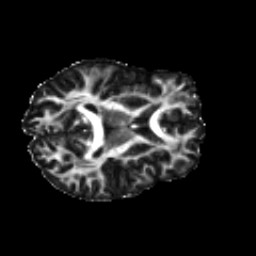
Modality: FA
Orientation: axial
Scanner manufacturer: siemens
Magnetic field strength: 3 T
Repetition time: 4.16 s
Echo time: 0.0806 s